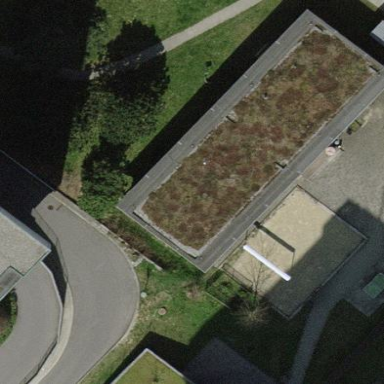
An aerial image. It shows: Hut.